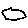
Label: hexagon